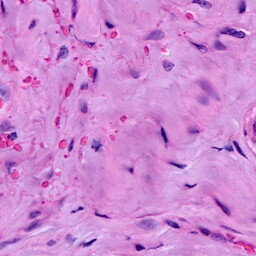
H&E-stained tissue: Breast